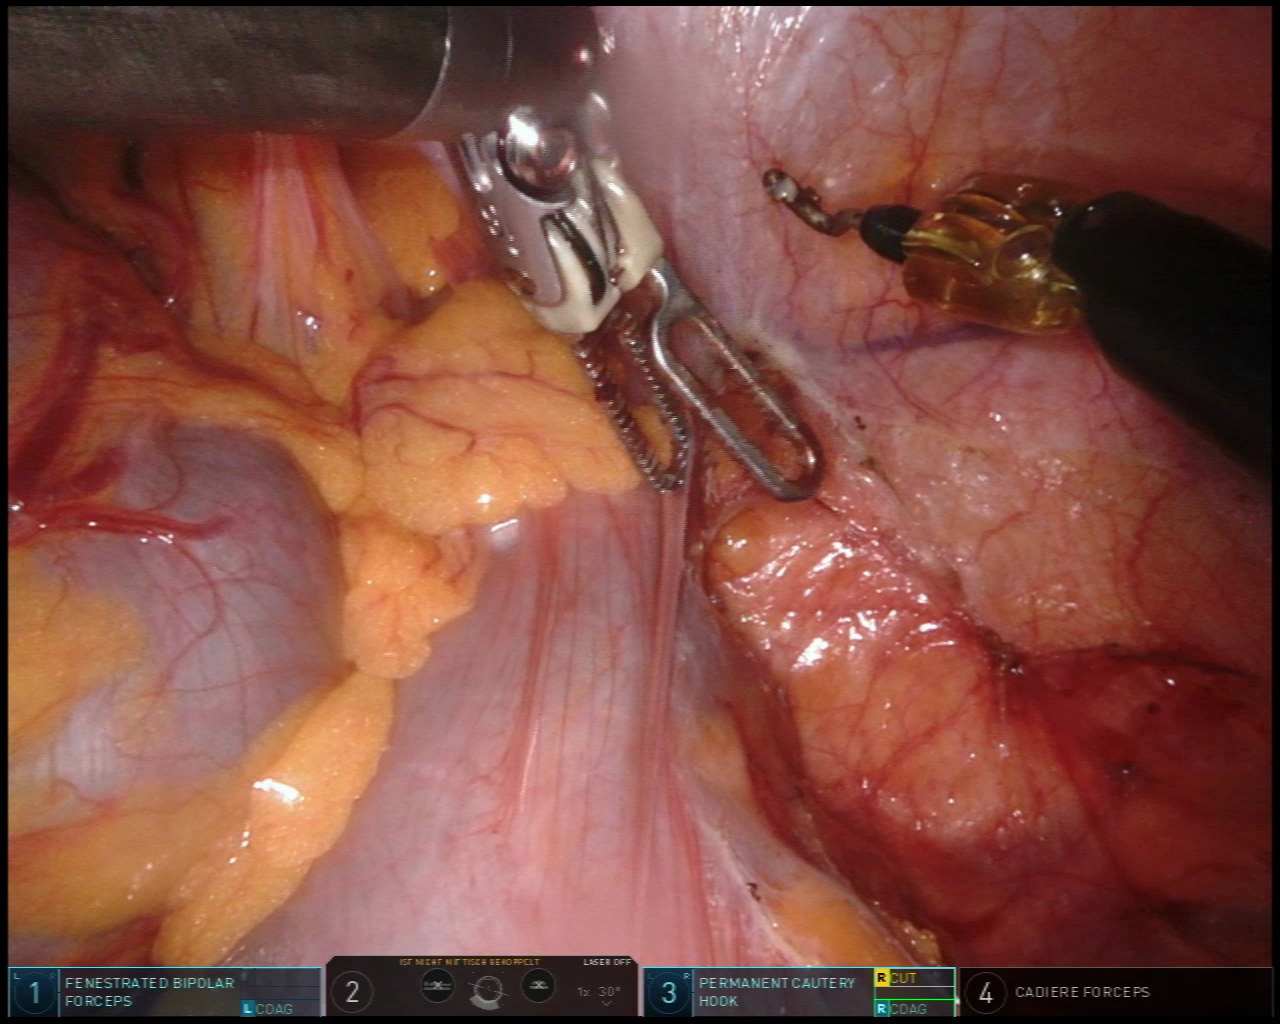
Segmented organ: abdominal_wall
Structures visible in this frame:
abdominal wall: yes
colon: yes
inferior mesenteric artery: no
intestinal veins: no
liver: no
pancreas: no
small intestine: no
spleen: no
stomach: yes
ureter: no
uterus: no
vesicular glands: no